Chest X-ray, AP view. Patient: 60 years old, sex M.
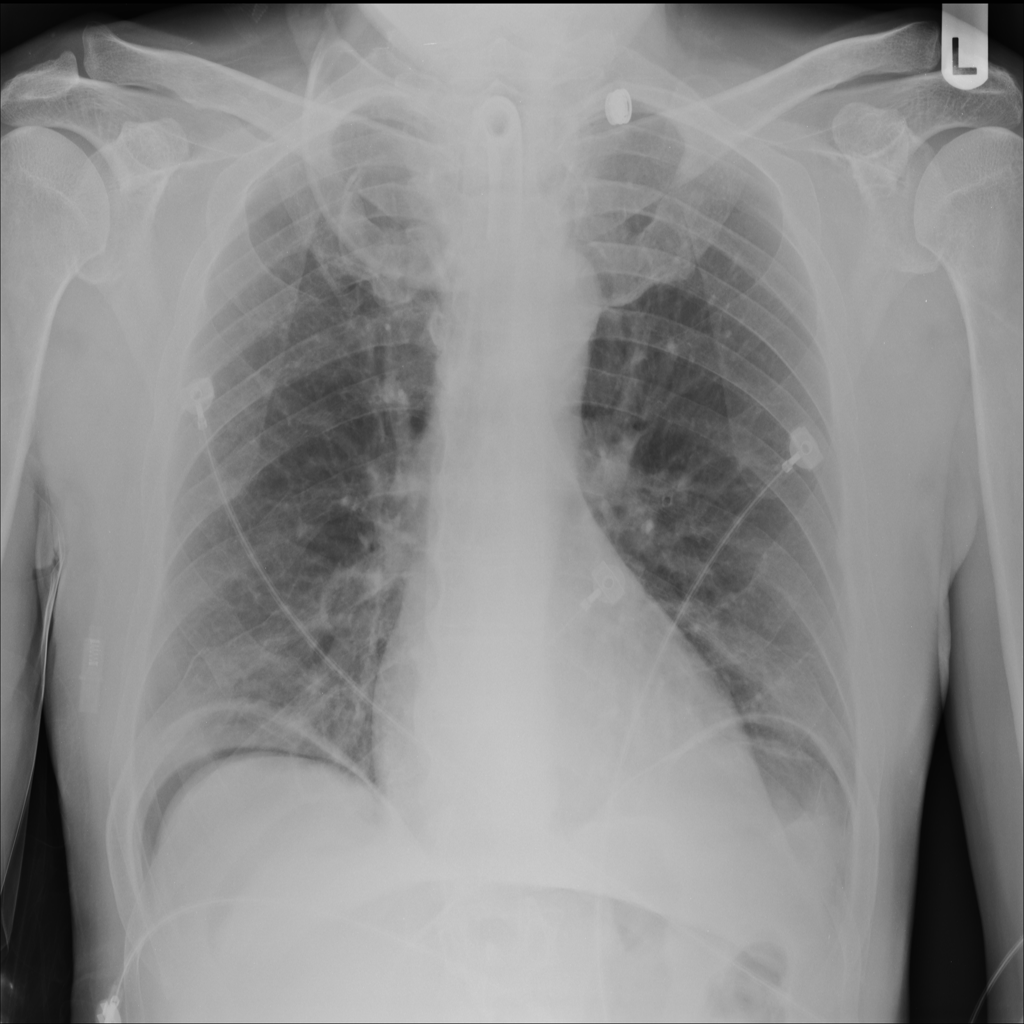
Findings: No Finding